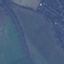
Land use / land cover: Highway